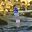
Label: 1